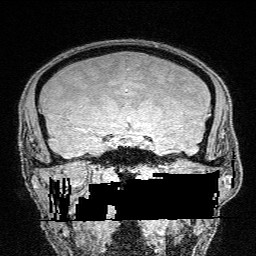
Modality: FLASH
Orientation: sagittal
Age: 30
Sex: male